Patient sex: F
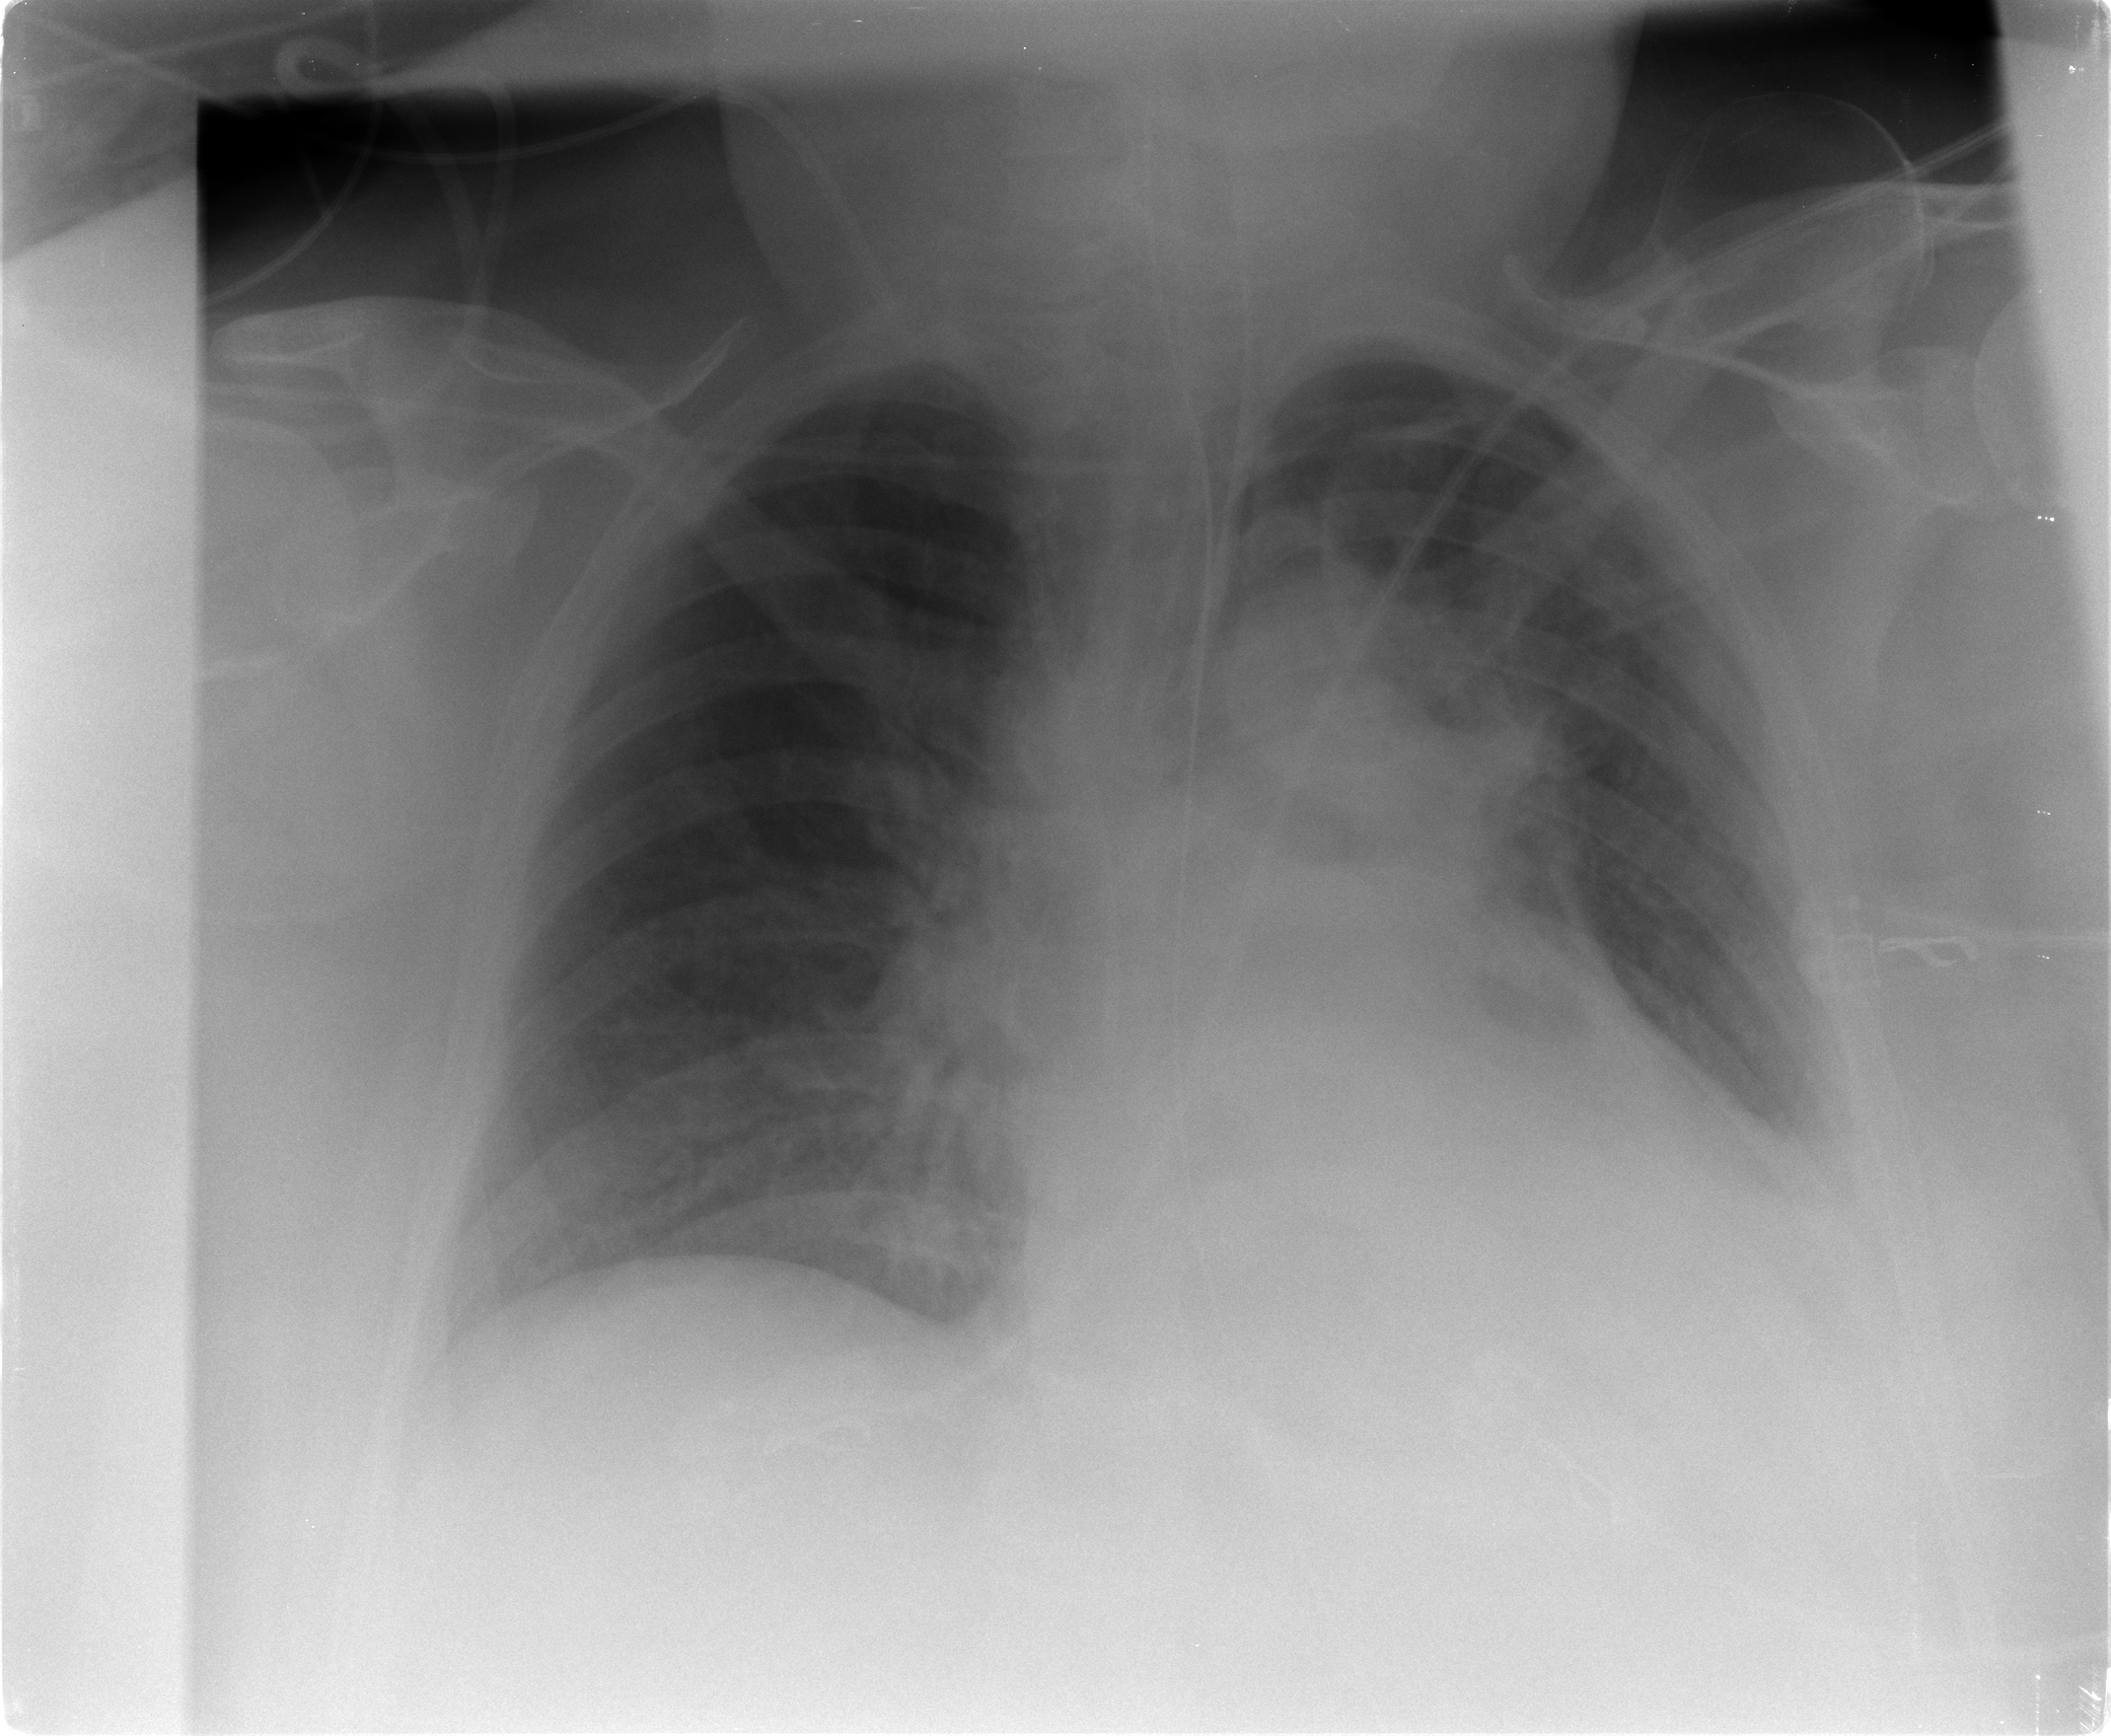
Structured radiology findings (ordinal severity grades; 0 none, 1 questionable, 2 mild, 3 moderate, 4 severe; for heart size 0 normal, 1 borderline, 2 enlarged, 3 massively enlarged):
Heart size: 2
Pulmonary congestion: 0
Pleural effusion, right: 0
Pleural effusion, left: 2
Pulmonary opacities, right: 2
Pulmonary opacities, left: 0
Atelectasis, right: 0
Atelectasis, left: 2